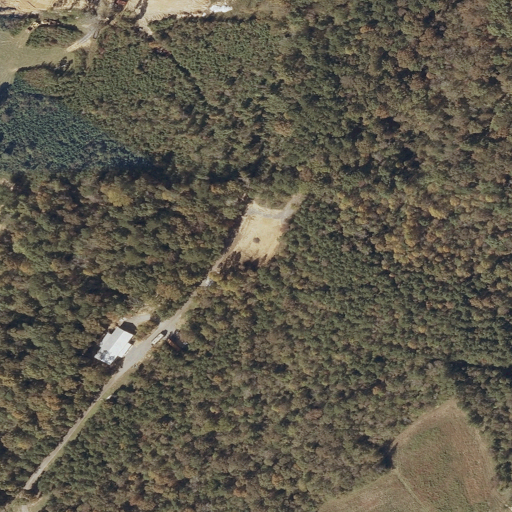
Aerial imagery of ridge(s) in Alabama named Oak Ridge containing deciduous forest, mixed forest, evergreen forest, barren land, pasture, grassland, low intensity development, open development, and medium intensity development